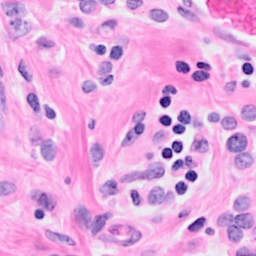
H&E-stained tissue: Breast